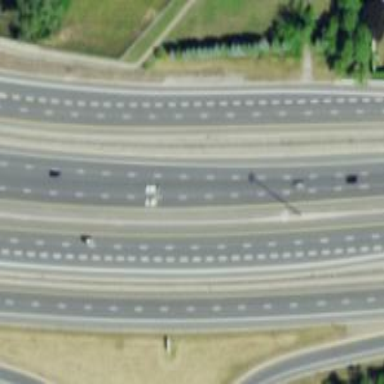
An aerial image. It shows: Motorway junction.